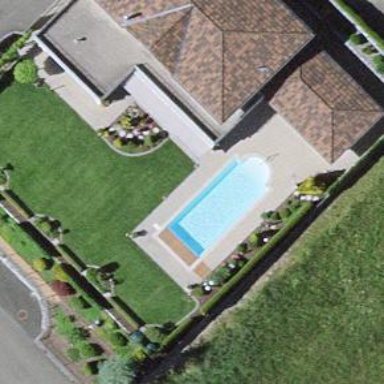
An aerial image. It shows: Swimming pool located in leisure land.